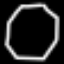
Label: octagon